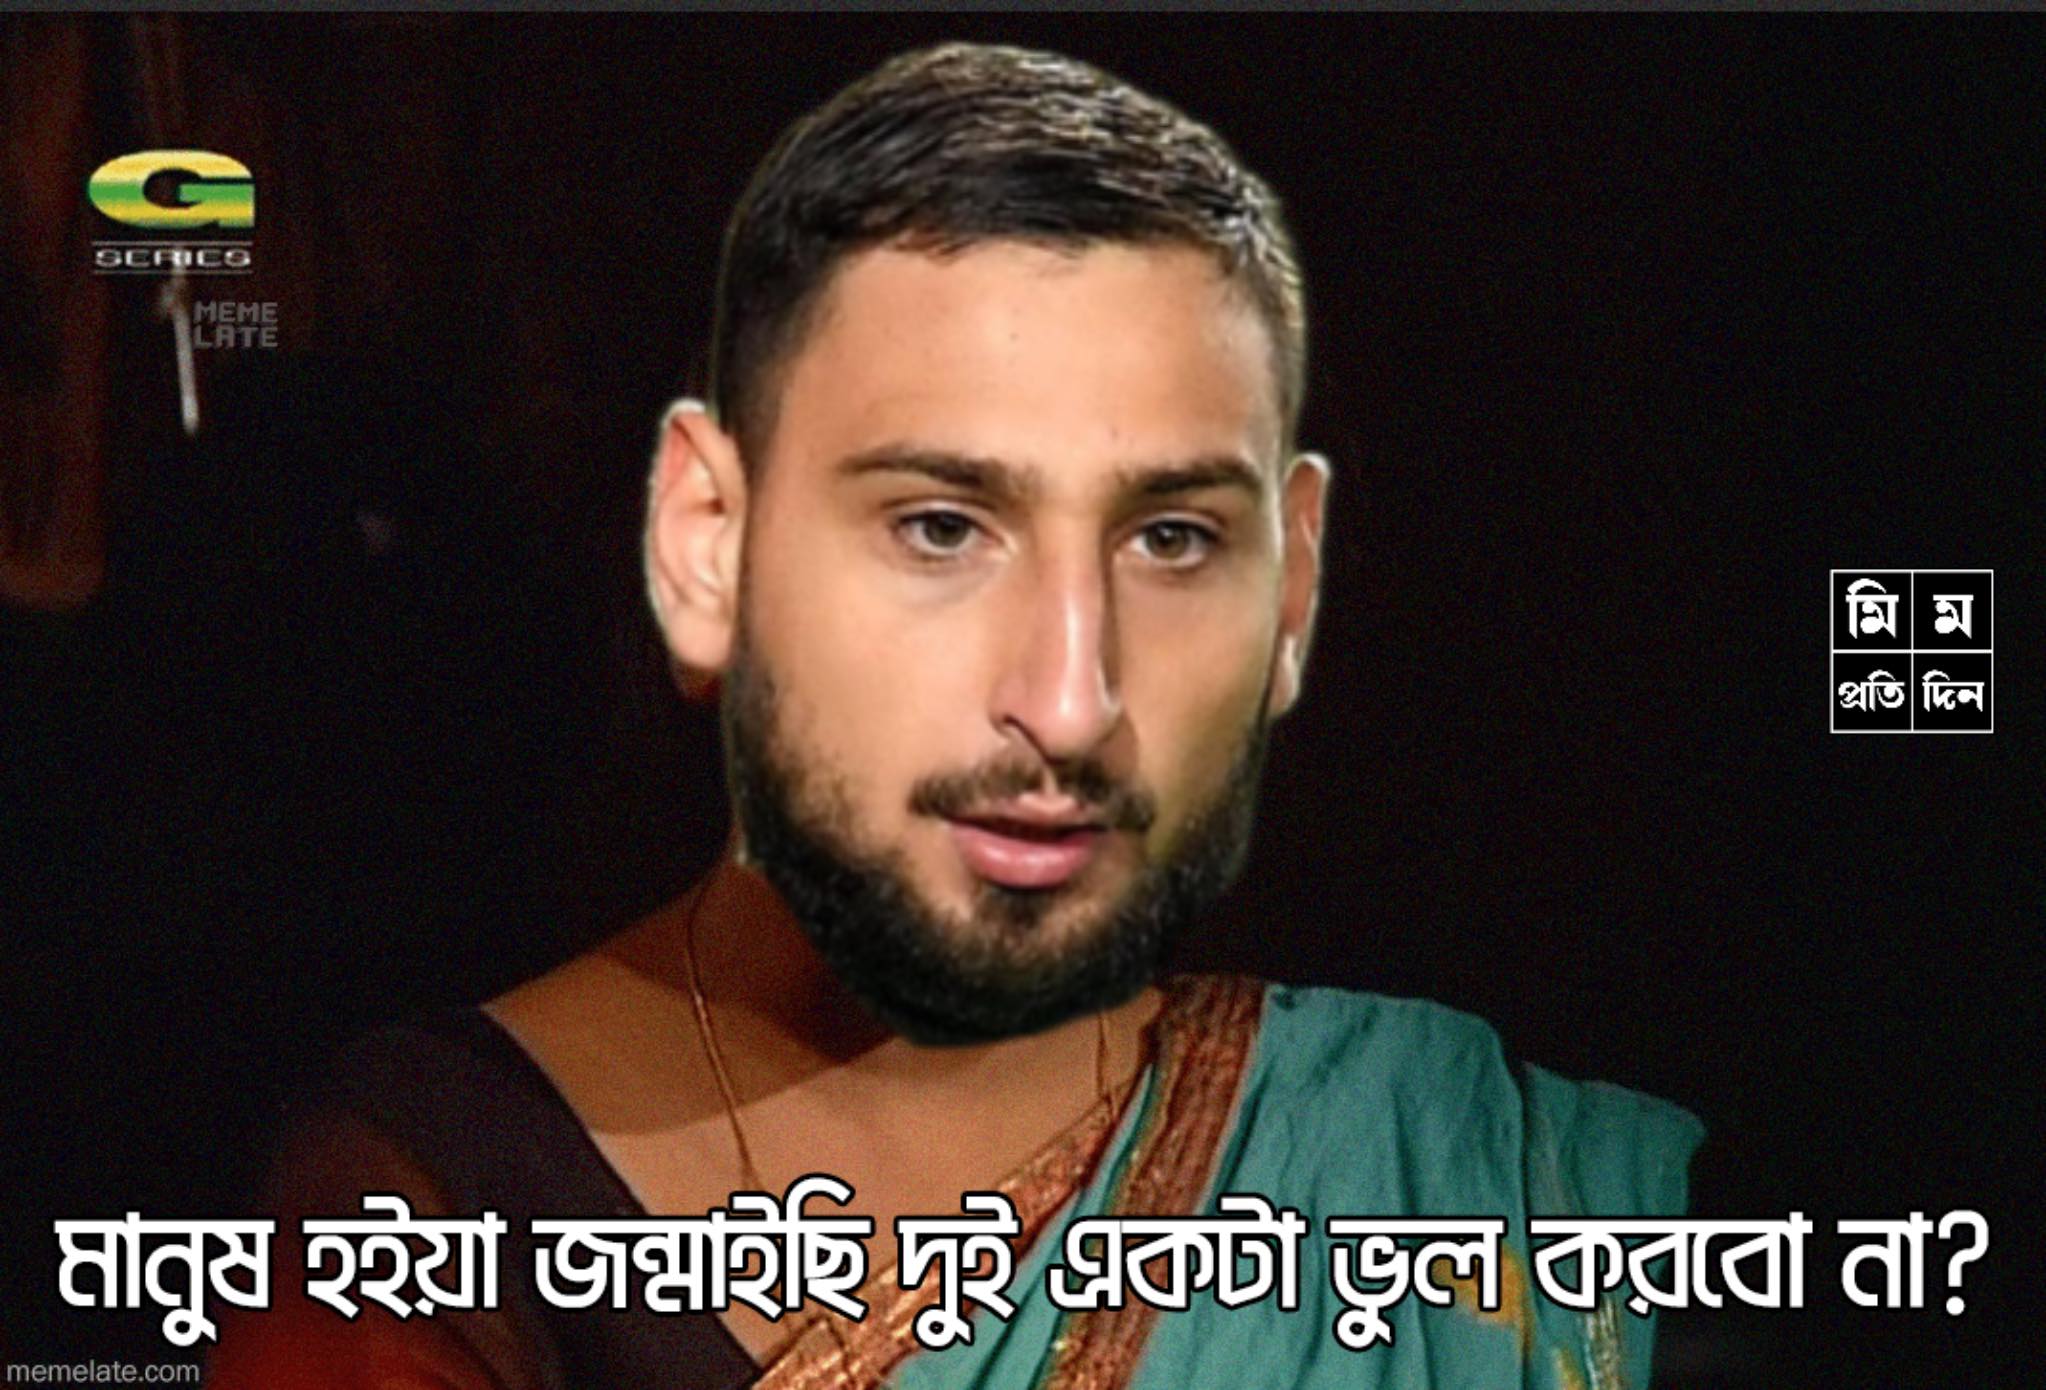
Text: মানুষ হইয়া জন্মাইছি দুই একটা ভুল করবো না
Label: Non Hate